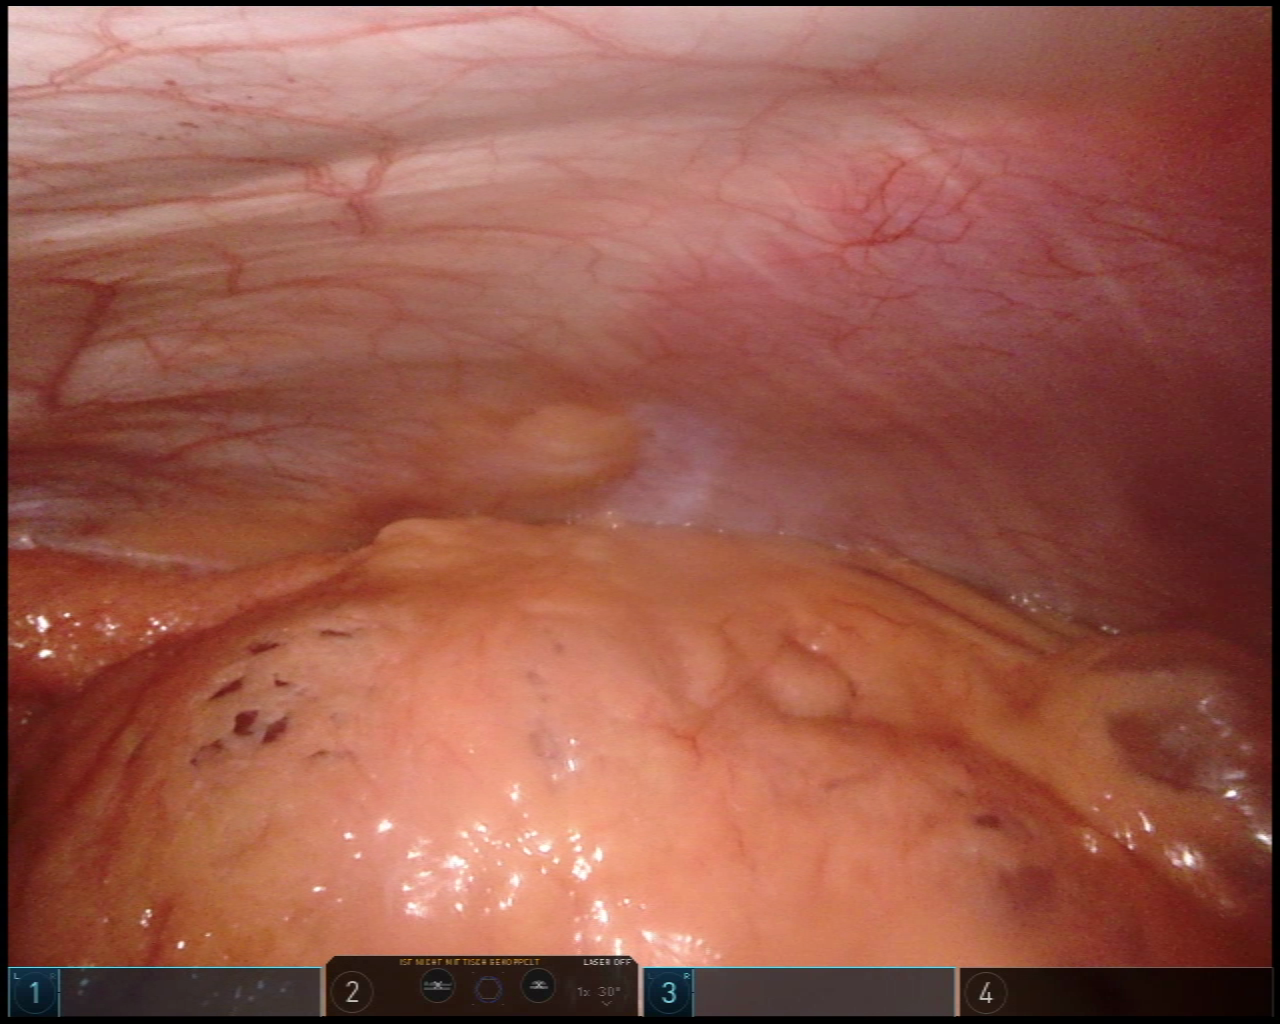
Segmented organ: abdominal_wall
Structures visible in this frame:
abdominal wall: yes
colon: no
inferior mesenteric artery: no
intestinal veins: no
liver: no
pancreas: no
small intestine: no
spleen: no
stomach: no
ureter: no
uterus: no
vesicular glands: no